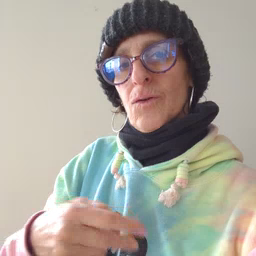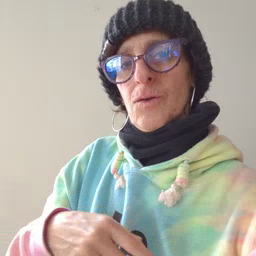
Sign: mouth